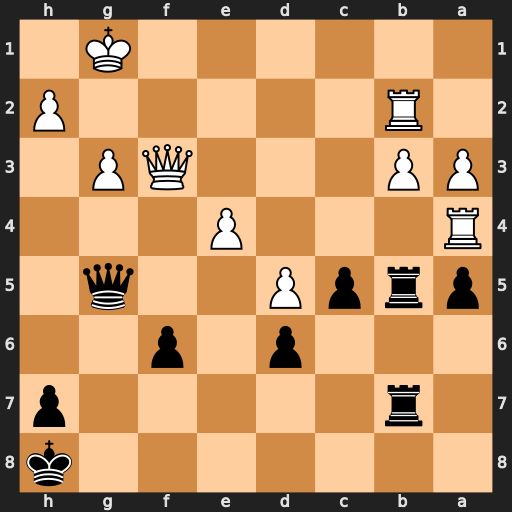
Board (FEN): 7k/1r5p/3p1p2/prpP2q1/R3P3/PP3QP1/1R5P/6K1
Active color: b
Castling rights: -
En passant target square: -
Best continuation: Qc1+ Kg2 Qxb2+